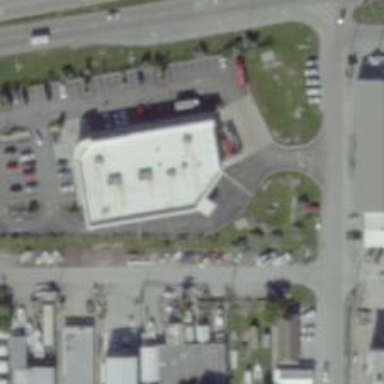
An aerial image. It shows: Pharmacy providing healthcare services.